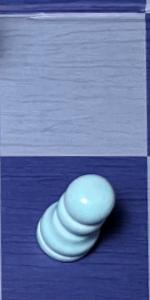
Label: Pawn_White